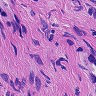
Metastatic tissue present: yes